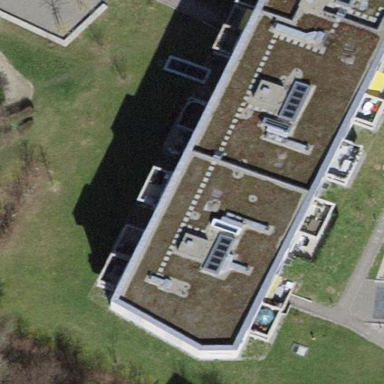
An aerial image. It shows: Flat-roofed apartment building.